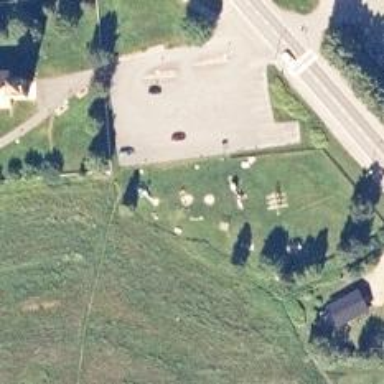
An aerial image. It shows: Fitness station in leisure land area.